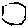
Label: hexagon